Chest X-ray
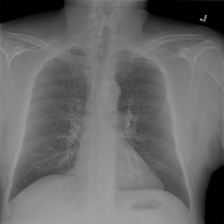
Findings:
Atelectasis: negative
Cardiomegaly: negative
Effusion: negative
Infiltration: negative
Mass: negative
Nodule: negative
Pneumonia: negative
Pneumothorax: negative
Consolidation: negative
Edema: negative
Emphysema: negative
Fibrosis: negative
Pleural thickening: negative
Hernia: negative